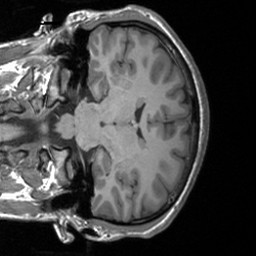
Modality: T1w
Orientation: coronal
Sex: male
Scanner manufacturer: siemens
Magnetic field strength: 3 T
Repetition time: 1.9 s
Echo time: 0.00226 s